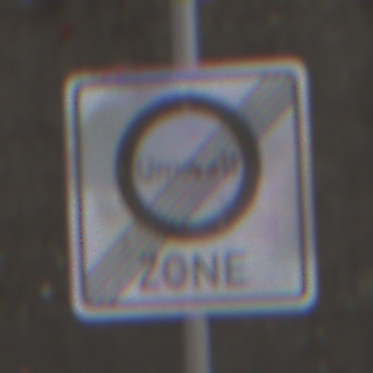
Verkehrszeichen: EndeUmweltzone
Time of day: MorningAfternoon
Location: Outdoor (Suburban)
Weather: PartlyCloudy
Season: NotSpecified
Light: Natural